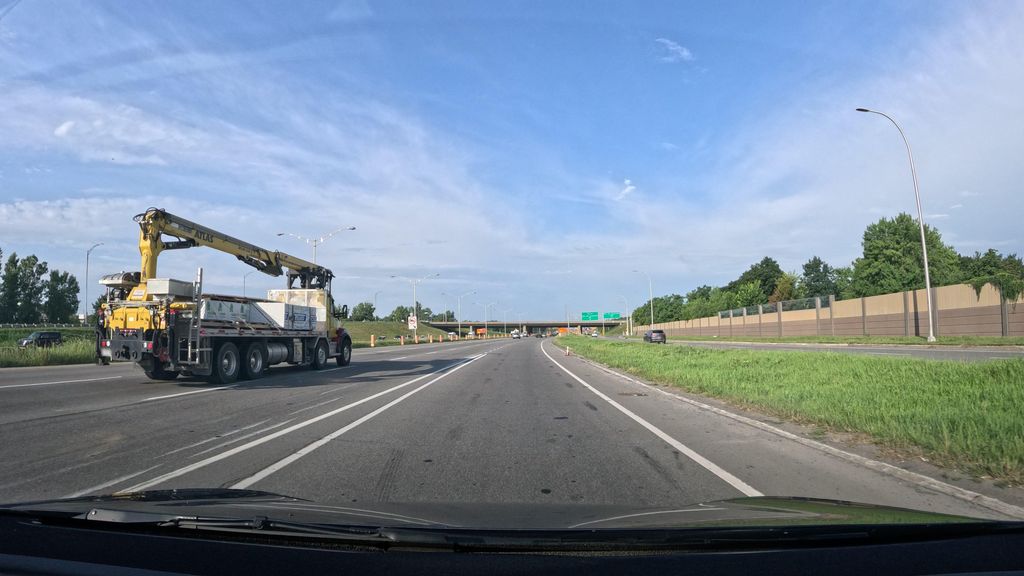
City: montreal